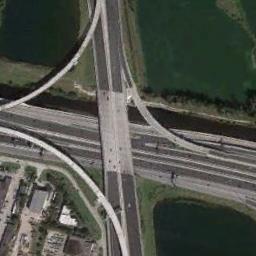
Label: overpass